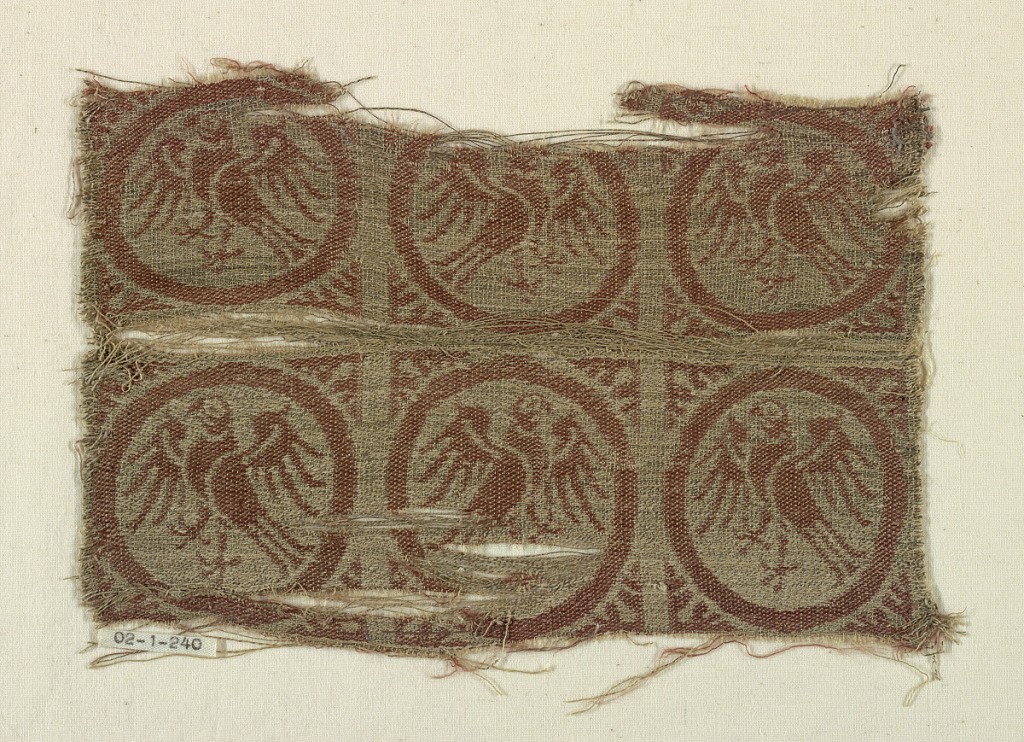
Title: Fragment
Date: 13th century
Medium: silk, linen, metallic Technique: compound twill (samite)
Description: Roundels containing birds set in a square grid.